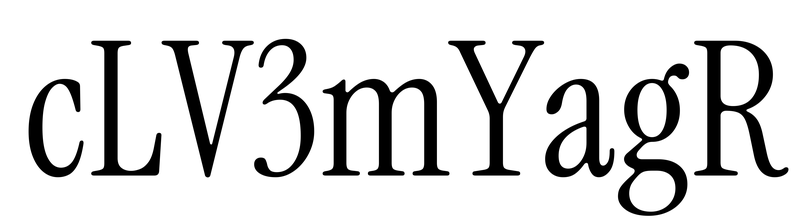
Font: InstrumentSerif-Regular